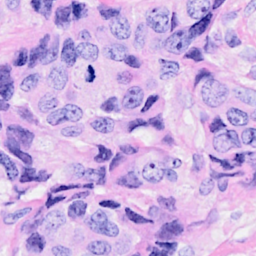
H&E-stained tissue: Breast